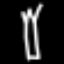
Label: fork